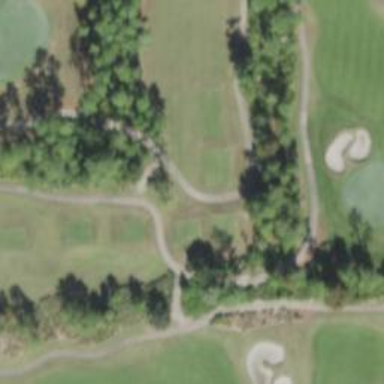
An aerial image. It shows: Service road designated as golf cart path.